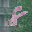
Label: 8